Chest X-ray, AP view. Patient: 33 years old, sex M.
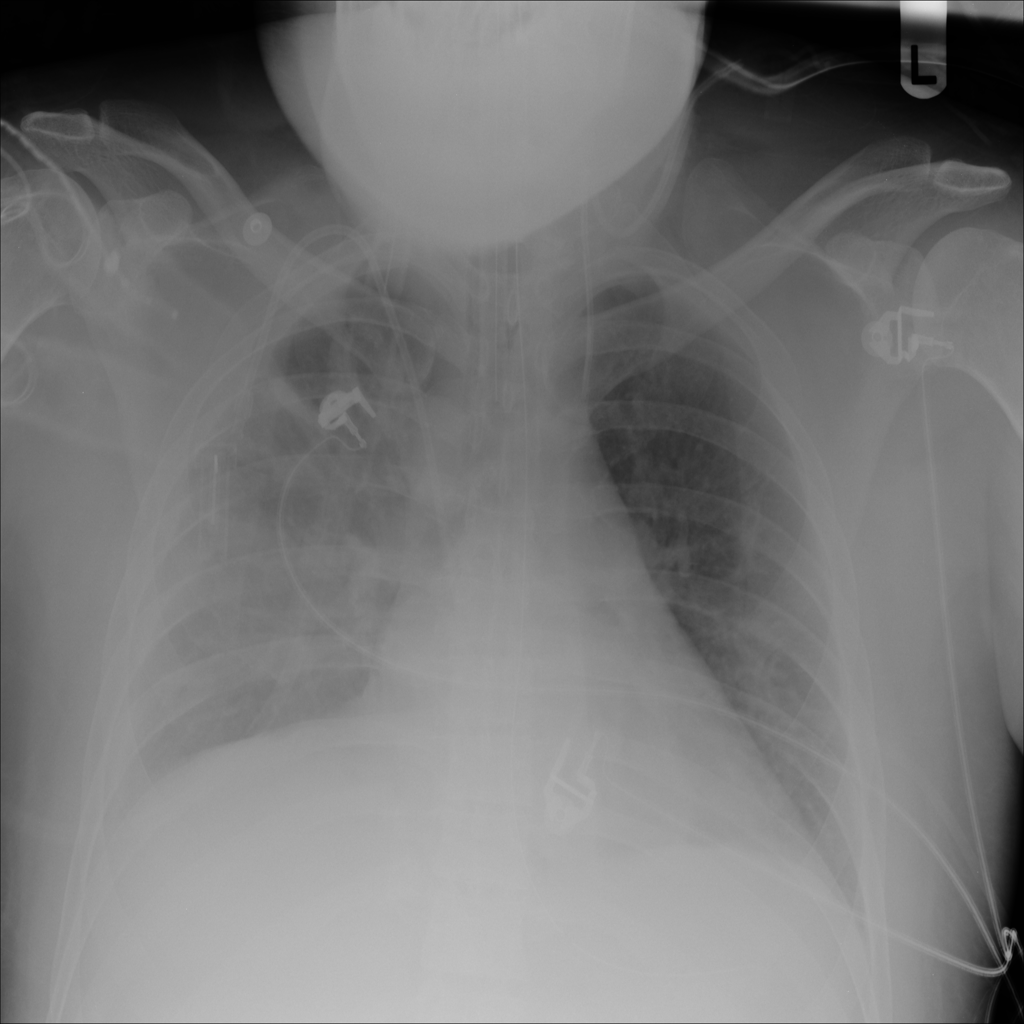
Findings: No Finding